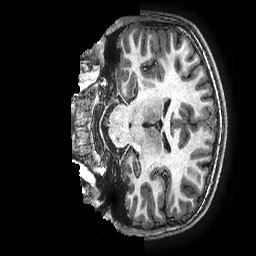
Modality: T1w
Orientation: coronal
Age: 12
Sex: male
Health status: ill
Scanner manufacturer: ge
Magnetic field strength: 3 T
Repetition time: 0.00766 s
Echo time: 0.003476 s